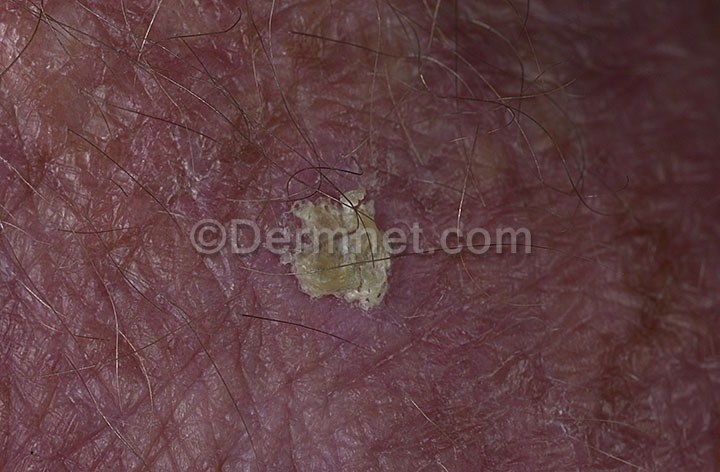
Disease: Actinic Keratosis Basal Cell Carcinoma and other Malignant Lesions